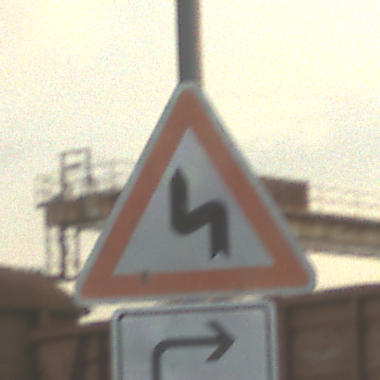
Verkehrszeichen: DoppelkurveZunaechstLinks
Zusatzzeichen unten: RichtungsangabeDurchPfeile5
Umgebung: Outdoor, Suburban
Tageszeit: SunriseSunset
Wetter: PartlyCloudy
Licht: Natural
Jahreszeit: NotSpecified
Kontrast: MediumContrast